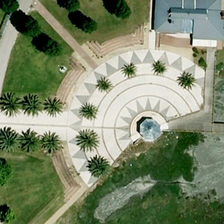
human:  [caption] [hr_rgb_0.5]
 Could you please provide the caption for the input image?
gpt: some green trees and meadows are around a semi-circle square .

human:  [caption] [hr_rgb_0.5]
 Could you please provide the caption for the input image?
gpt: some green trees and meadows are around a semi-circle square .

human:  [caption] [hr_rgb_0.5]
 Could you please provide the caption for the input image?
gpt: some green trees and meadows are around a semi-circle square .

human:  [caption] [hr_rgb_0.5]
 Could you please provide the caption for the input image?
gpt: some green trees and meadows are around a semi-circle square .

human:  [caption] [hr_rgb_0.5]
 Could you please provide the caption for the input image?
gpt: some green trees and meadows are around a semi-circle square .